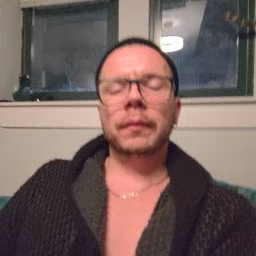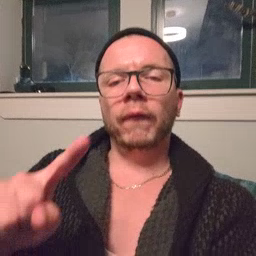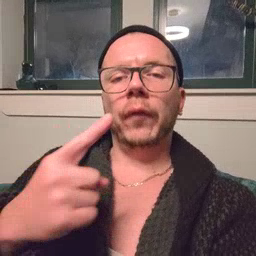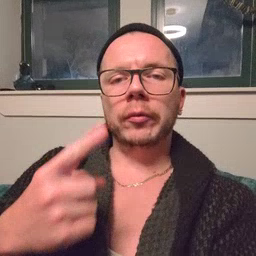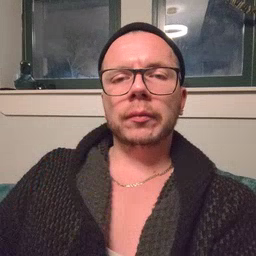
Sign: first